Question: However , when a user input is not valid , I the page to the element that has failed in validation.
this is how it <URL> :

So where is the problem ?
I've bolded the 'TD's' in black.
So you can see that 'Currency textbox' is on the first TD where 'Owner Name textbox' is on the second TD
so 'Currency textbox' has validated , and so , the page scroll to the Currency location and not to the OwnerName text box location . ( as I wish)
Question :
How can I find the topmost element ( lets assume that all failed elements has '.failed' class - just for simplicity).
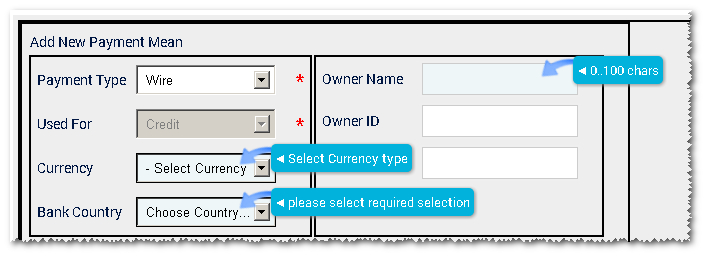
Answer: Just iterate through each of the elements:
'''
var $failed = $('.failed');
var top = null; // current "smallest" value
var found = null; // current "topmost" element
$failed.each(function() {
var $this = $(this);
var cur = $this.offset().top;
if (top === null || cur < top) {
found = this;
top = cur;
}
});
'''
Alternative, if you don't actually care which element it is, but just want the scroll position:
'''
var tops = $failed.map(function() {
return $(this).offset().top;
}).get();
var top = Math.min.apply(null, tops);
'''
NB: code corrected to use '.offset' instead of '.scrollTop'